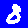
Digit: 8